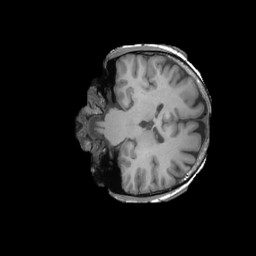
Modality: T1w
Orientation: coronal
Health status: ill
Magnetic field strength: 3 T